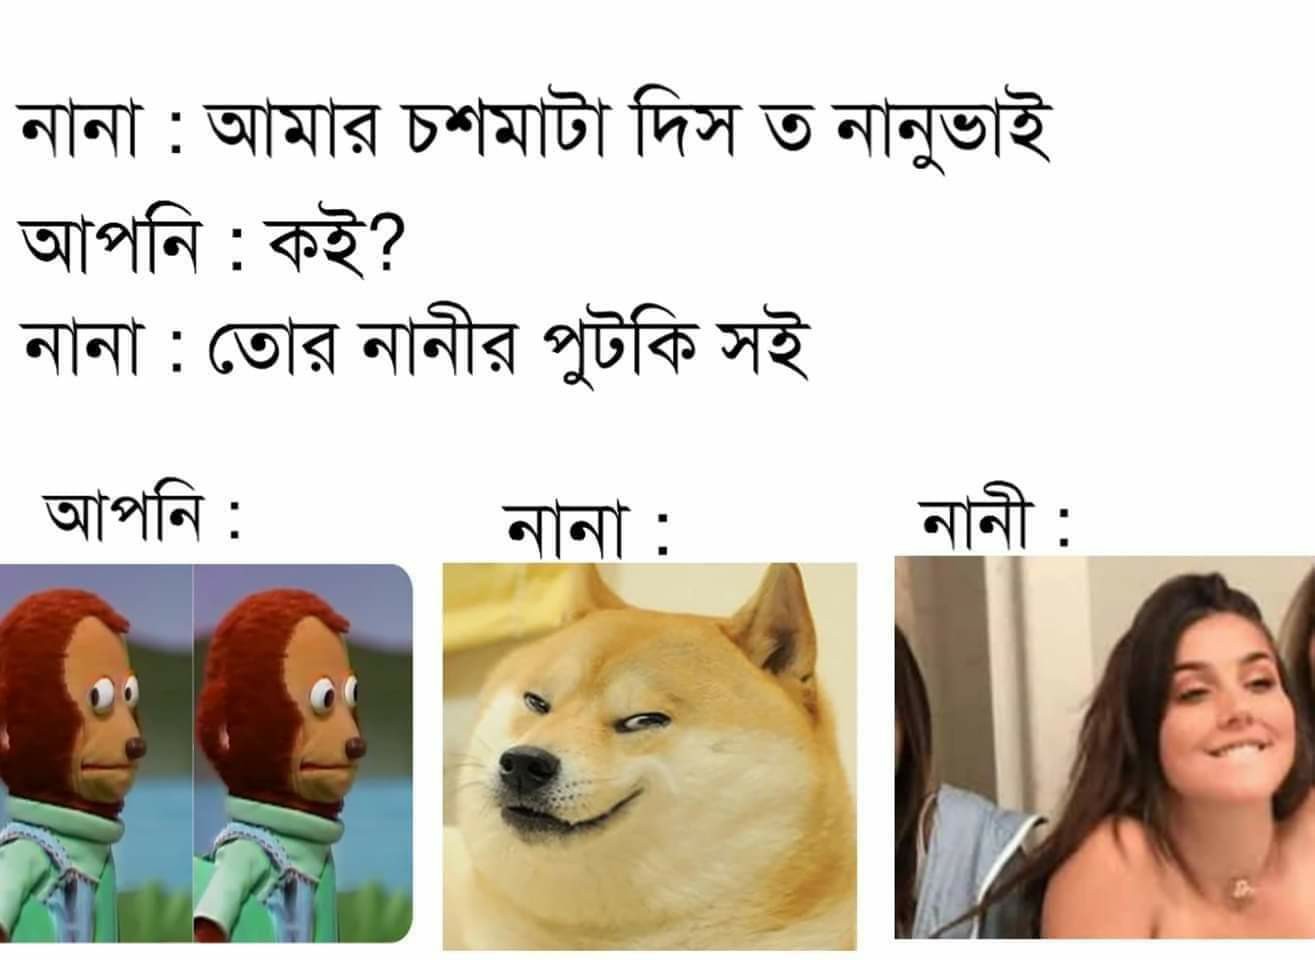
Text: নানাঃ আমার চশমাটা দিস ত নানুভাই     আপনিঃ কই ?   নানাঃ তোর নানীর পুটকি সই     আপনিঃ      নানাঃ      নানীঃ
Label: Hate
Hate category: Personal Offence
Targeted group: Individual